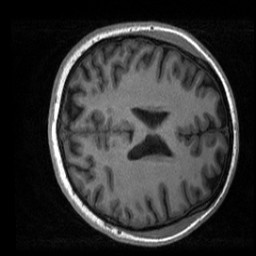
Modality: T1w
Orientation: axial
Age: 25
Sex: female
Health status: healthy
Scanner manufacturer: siemens
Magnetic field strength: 3 T
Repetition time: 2 s
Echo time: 0.00232 s